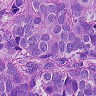
Metastatic tissue present: yes